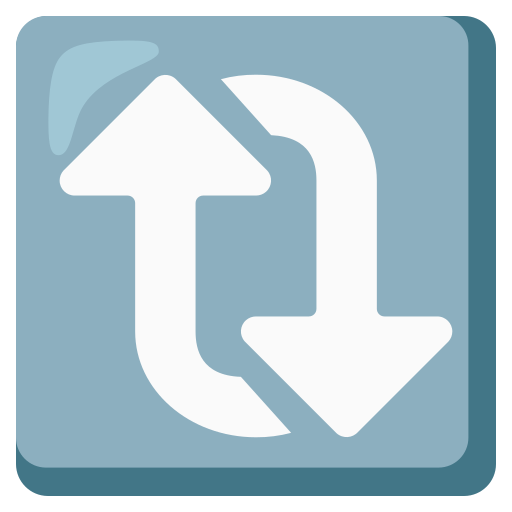
Emoji: 🔃